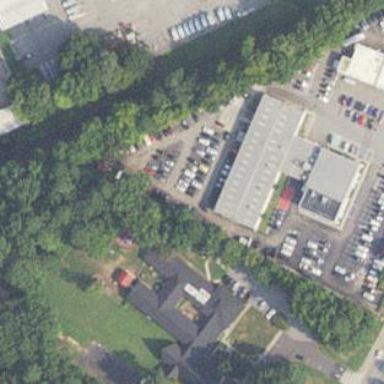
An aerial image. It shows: Building housing car shop.